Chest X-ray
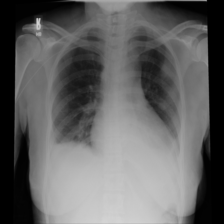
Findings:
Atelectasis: negative
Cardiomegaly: negative
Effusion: negative
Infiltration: negative
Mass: negative
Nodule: negative
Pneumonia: negative
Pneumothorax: negative
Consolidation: negative
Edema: negative
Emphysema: negative
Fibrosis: negative
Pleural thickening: negative
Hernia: negative